Interaction volume radius: 10 \u00c5
Interaction volume height: 10 \u00c5
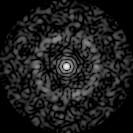
Disorder parameter: 0.8001